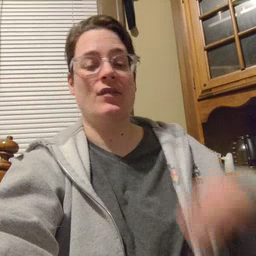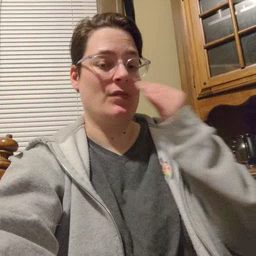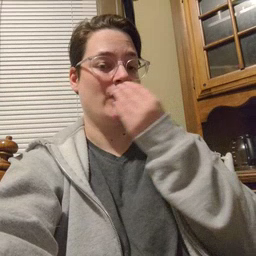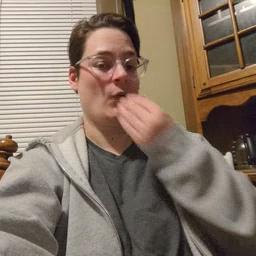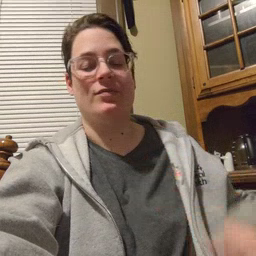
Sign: flower